Here is the envelope spectrum of one vibration snapshot from a rolling-element bearing, with each characteristic fault-frequency family marked on the frequency axis. Determine the bearing's health state. Answer with exactly one of: normal, inner_race, outer_race, ball.
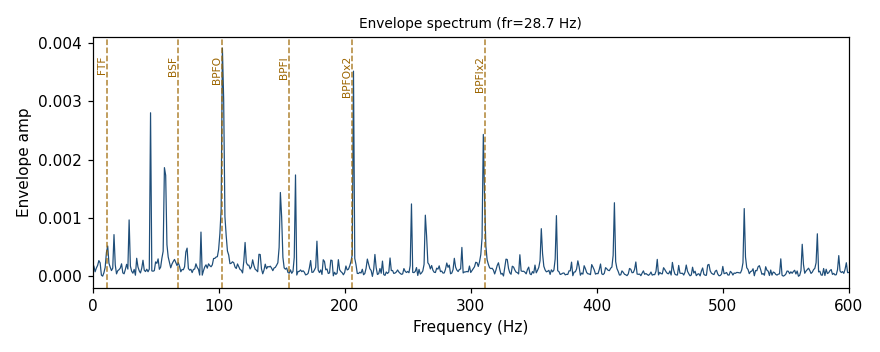
Answer: outer_race